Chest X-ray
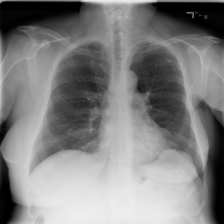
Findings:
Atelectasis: negative
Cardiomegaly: negative
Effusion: negative
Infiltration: negative
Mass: negative
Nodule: negative
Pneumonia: negative
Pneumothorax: negative
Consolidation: negative
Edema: negative
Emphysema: negative
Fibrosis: negative
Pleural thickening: negative
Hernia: negative